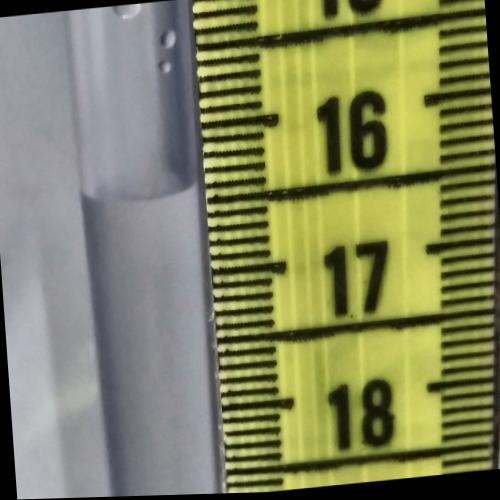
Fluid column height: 16.4 cm